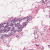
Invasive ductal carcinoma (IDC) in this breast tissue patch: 1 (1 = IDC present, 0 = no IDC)